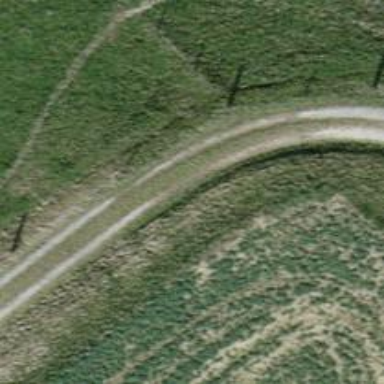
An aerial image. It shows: Compacted track road with grade3 tracktype.